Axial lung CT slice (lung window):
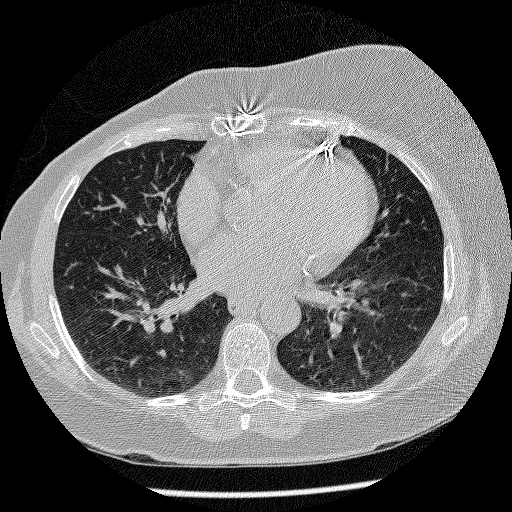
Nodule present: no